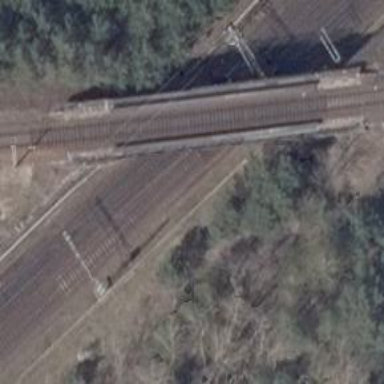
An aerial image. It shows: Railway switch with the turnout on the left side.